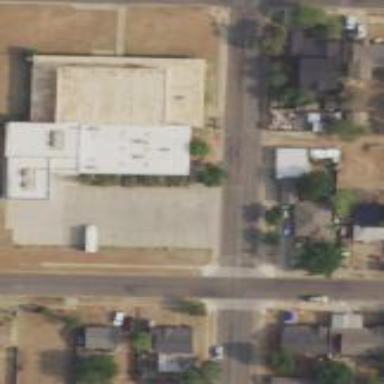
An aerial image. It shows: Building.